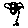
Label: flower